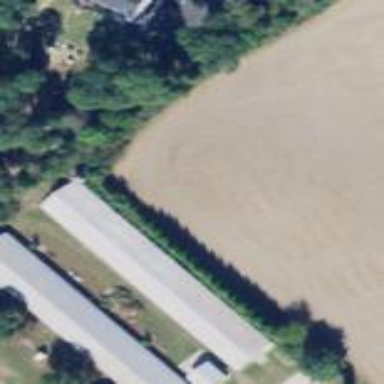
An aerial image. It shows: Farm auxiliary building.